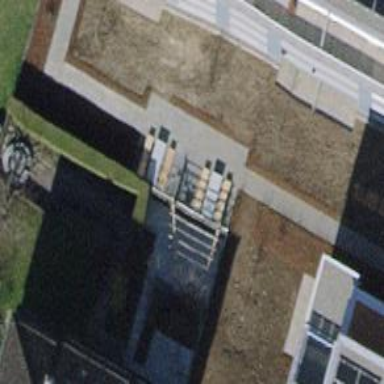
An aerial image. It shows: Brown bench.